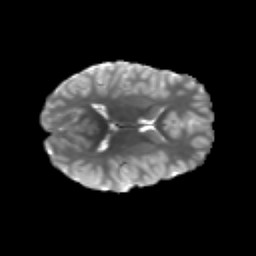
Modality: T2w
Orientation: axial
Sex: male
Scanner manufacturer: siemens
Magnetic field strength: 3 T
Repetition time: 5 s
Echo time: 0.071 s